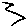
Label: zigzag